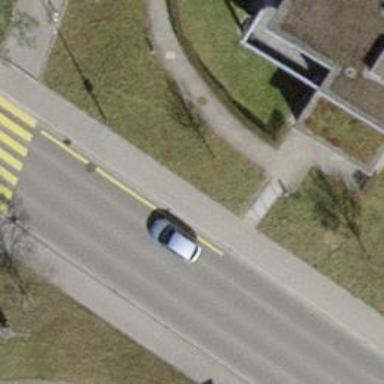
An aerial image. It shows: Footway surfaced with paving stones.